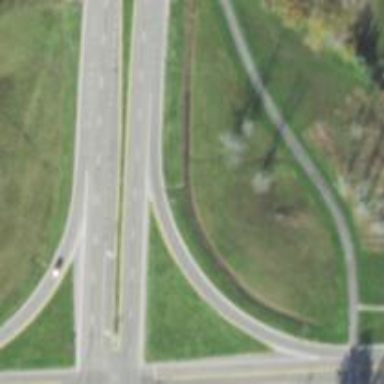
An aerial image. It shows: Secondary road with asphalt surface. This road is designated as expressway.